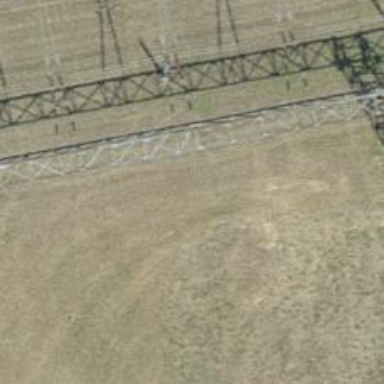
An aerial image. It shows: Insulator used in power systems.